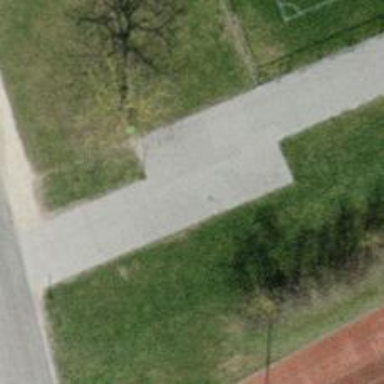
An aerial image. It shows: Footway surfaced with paving stones.